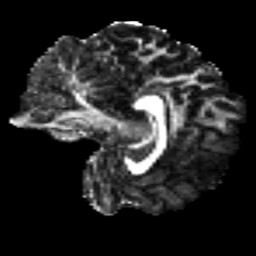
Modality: FA
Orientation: sagittal
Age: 33
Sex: female
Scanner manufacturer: ge
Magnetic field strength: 3 T
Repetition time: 7.8 s
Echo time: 0.0642 s